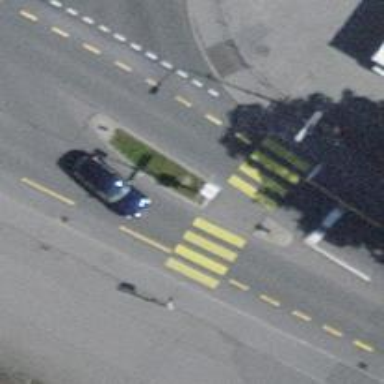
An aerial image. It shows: Crossing with traffic signals and pedestrian island.